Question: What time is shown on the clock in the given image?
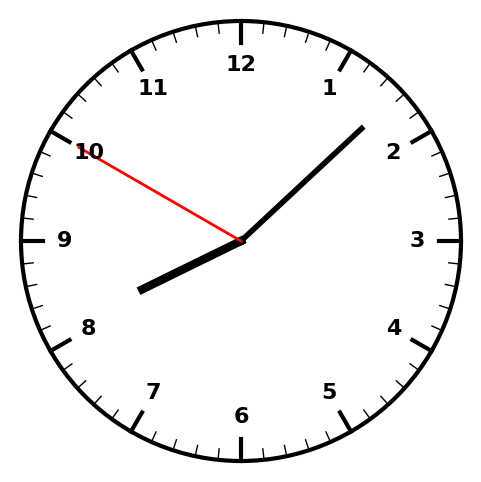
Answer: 08:07:50